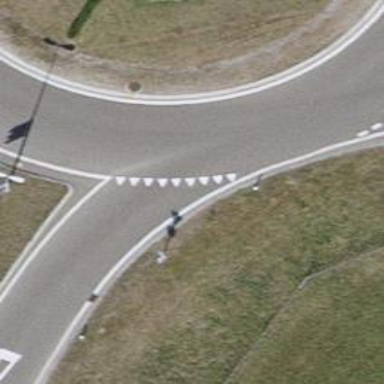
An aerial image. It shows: Secondary road with separate asphalt sidewalk.